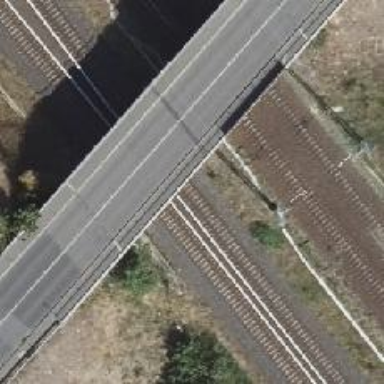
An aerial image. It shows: Light rail electrified railway.